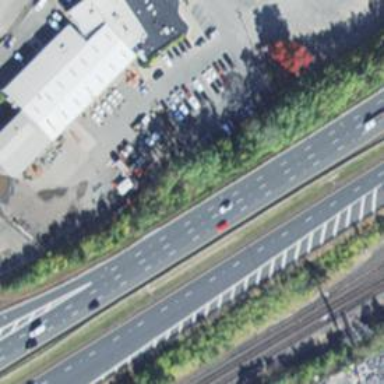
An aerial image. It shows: Motorway junction.